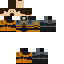
A male skeleton skin with dark skin, wearing brown long hair dressed in a black armor chest and black pants, featuring a closed mouth.